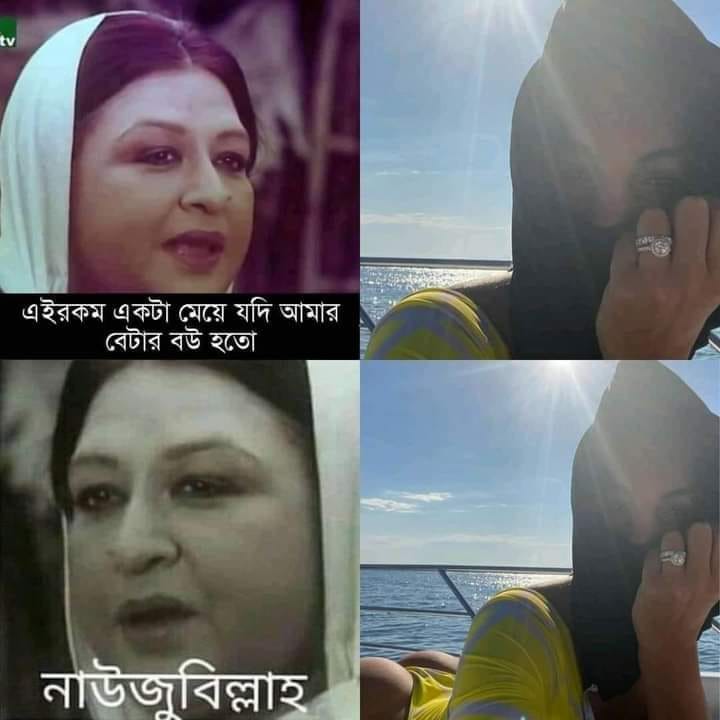
Caption: এইরকম একটা মেয়ে যদি আমার বেটার বউ হতো     নাউজুবিল্লাহ
Label: hate